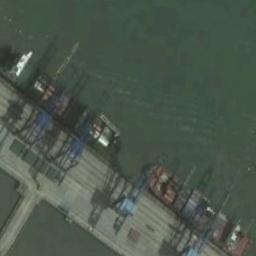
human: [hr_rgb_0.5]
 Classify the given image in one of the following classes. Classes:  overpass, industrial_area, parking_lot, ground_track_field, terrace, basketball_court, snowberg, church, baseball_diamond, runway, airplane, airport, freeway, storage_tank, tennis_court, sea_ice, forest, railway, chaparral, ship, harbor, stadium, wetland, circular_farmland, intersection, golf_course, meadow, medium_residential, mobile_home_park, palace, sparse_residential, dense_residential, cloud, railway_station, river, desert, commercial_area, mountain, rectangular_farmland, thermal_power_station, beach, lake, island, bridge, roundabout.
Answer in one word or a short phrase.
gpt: ship